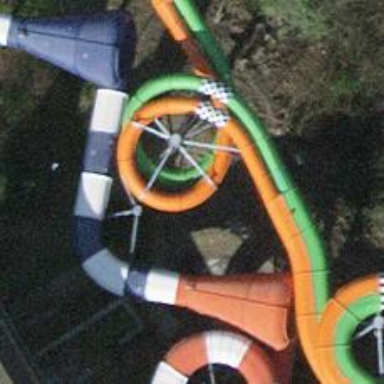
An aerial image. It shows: Water slide attraction.